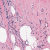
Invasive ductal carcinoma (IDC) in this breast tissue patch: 0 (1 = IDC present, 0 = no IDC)